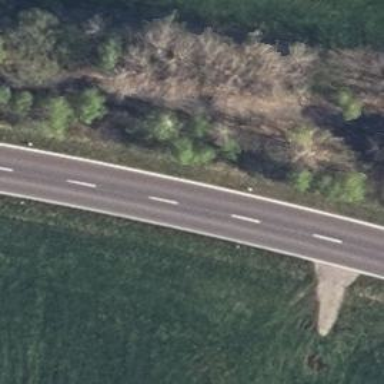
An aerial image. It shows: Asphalt road classified as primary highway.